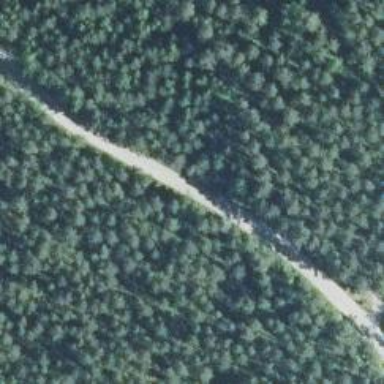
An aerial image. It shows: Unclassified road.